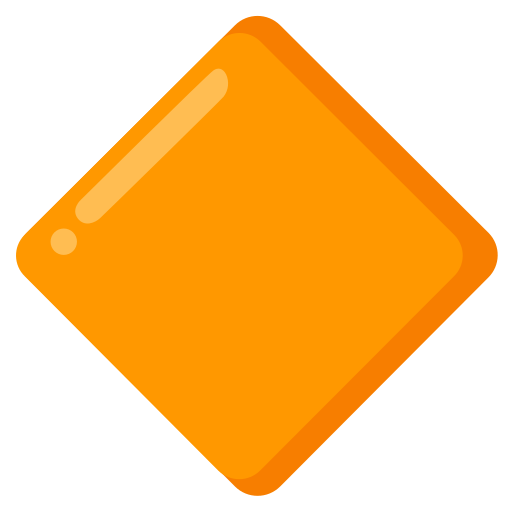
Emoji: 🔶